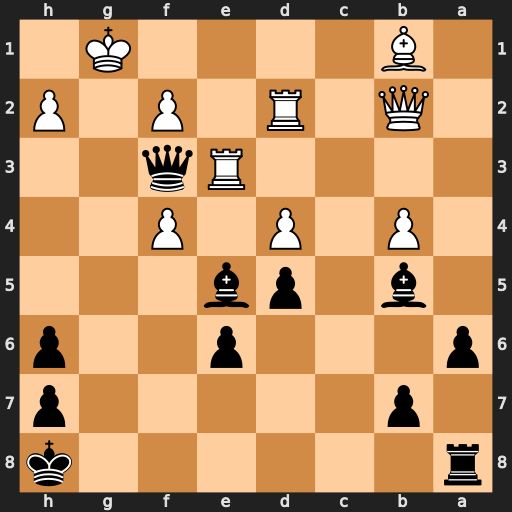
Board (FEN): r6k/1p5p/p3p2p/1b1pb3/1P1P1P2/4Rq2/1Q1R1P1P/1B4K1
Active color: b
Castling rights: -
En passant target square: -
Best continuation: Rg8+ Bg6 Rxg6#